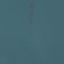
Land use / land cover: SeaLake